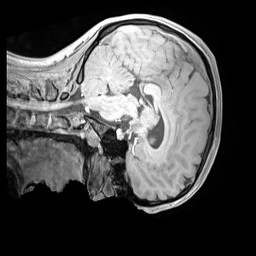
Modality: MP2RAGE
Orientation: sagittal
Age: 12
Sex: female
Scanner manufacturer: siemens
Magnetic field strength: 3 T
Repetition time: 4 s
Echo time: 0.00303 s